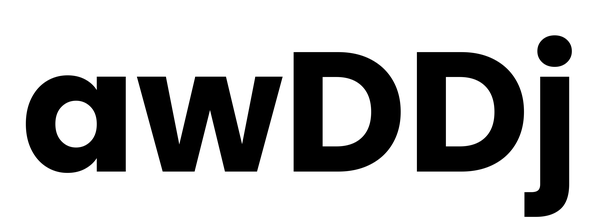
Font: Poppins-Bold